Question: Is it possible to place an image inside an image with OpenCv (JavaCv).
For example i have a 1000x1000 image and a 100x100 image. And at position 600x600 i would like to place the smaller image inside the larger image.
lets say the blue box is the 1000x1000 IplImage and the red one is the 100x100 IplImage.
Is it possible to put the red box in the blue box. Preferably computational rather efficient because it has to work in real time.

Thx in advance
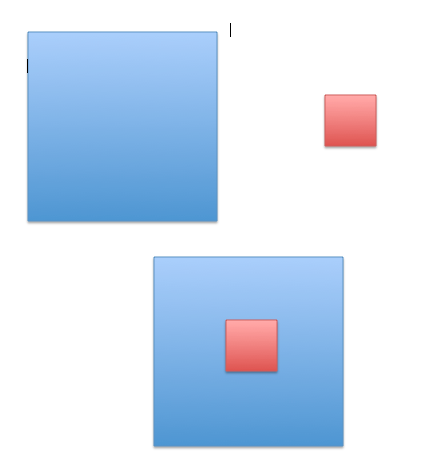
Answer: This is in Python, but conversion to Java is going to be real easy. Use 'GetSubRect()', and 'Copy()'. 'GetSubRect()' returns a rectangular subarray of interest (specify top left point of interest, and the width and height). Then just copy over the image using 'Copy()'.
'''
import cv
blue = cv.LoadImage("blue.jpg")
red = cv.LoadImage("red.jpg")
sub = cv.GetSubRect(blue, (100, 100, 50, 50))
cv.Copy(red,sub)
cv.ShowImage('blue_red', blue)
cv.WaitKey(0)
'''
Alternatively, as karlphillip suggests you could specify the 'region of interest' using 'SetImageROI()', and do much the same thing:
'''
cv.SetImageROI(blue,(100,100,50,50))
cv.Copy(red, blue)
cv.ResetImageROI(blue)
'''
Its very important to reset the ROI, 'ResetImageROI', otherwise you will only display/save the ROI, and not the whole image.
Demo output:
blue: